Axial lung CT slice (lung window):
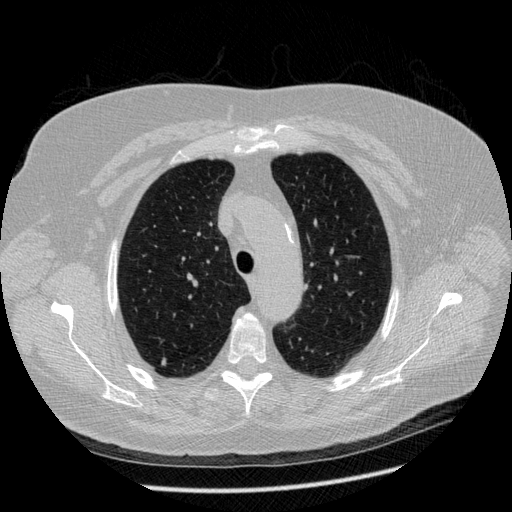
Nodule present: yes
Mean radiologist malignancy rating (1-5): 4